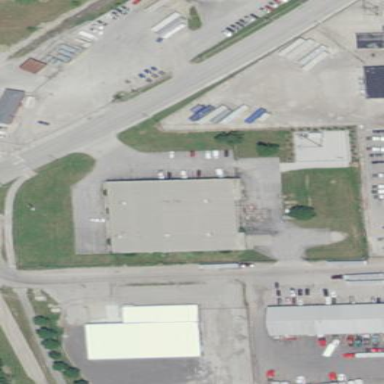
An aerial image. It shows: Parking area.